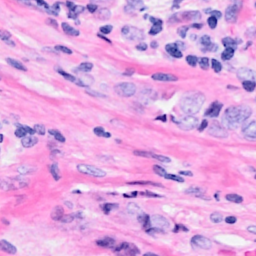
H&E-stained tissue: Breast